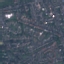
Land use / land cover: Residential